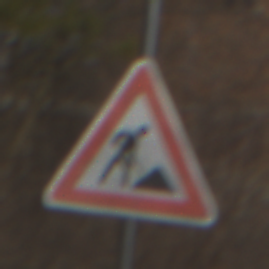
Verkehrszeichen: Arbeitsstelle
Umgebung: Outdoor, Suburban
Tageszeit: MorningAfternoon
Wetter: PartlyCloudy
Licht: Natural
Jahreszeit: NotSpecified
Kontrast: HighContrast